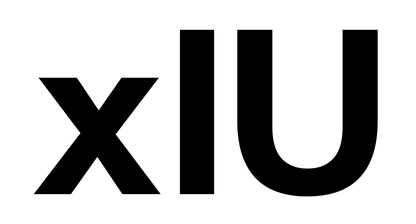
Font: InstrumentSans_Bold